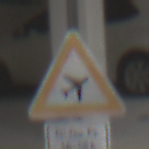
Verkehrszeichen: FlugbetriebLinks
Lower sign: ZeitangabenMitBeschraenkungAufWochentage3
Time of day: Midday
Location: Roofed (Urban)
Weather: Overcast
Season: NotSpecified
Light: Artificial